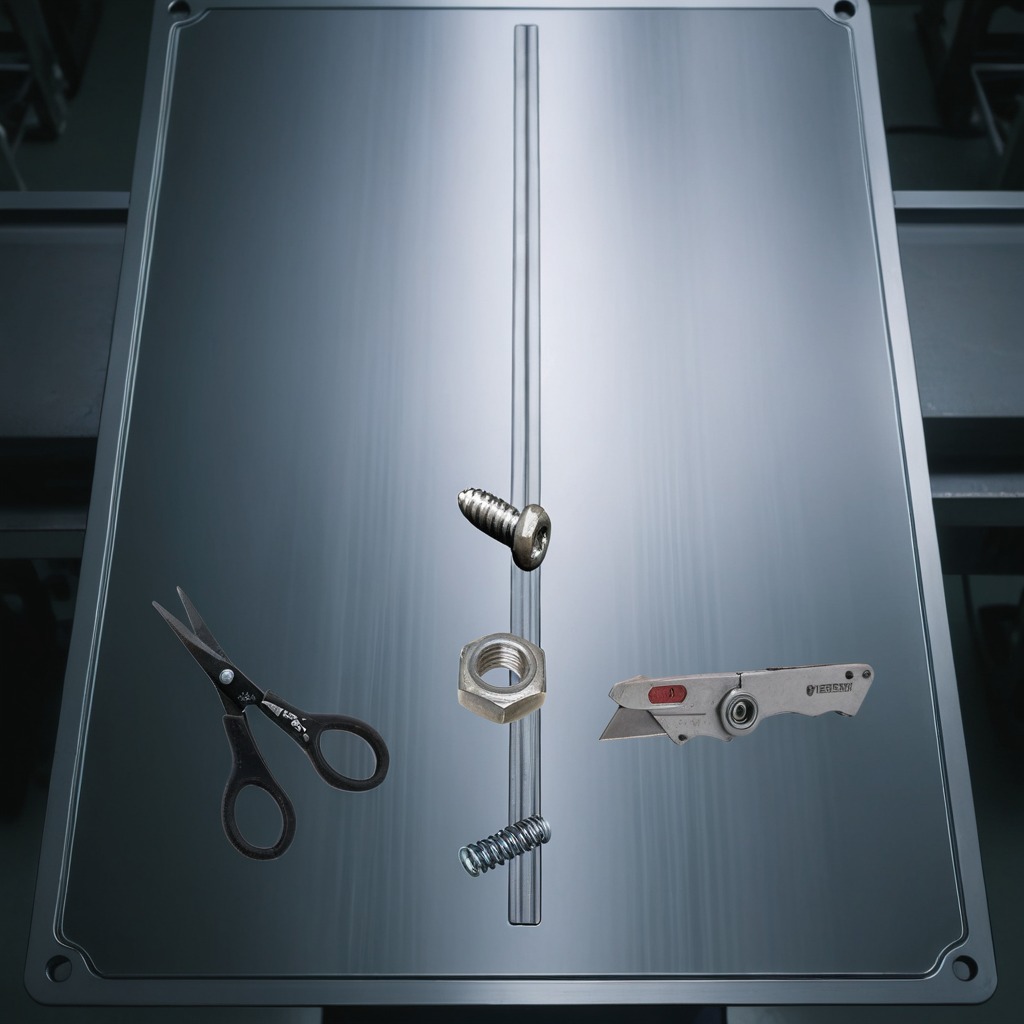
A utility knife, a metal machine screw, a coiled metal spring, a metal nut, and a pair of scissors are lying on the metal table in a machine shop under fluorescent lights.